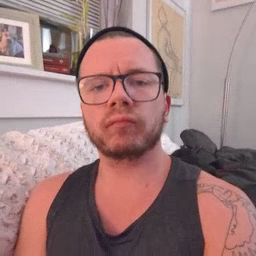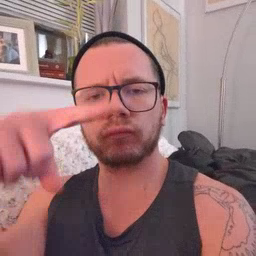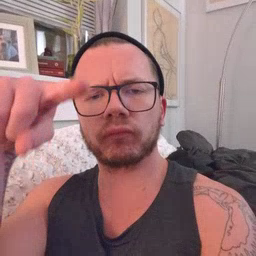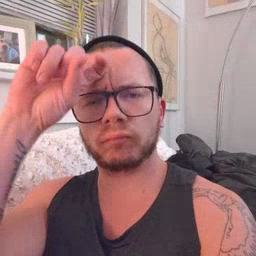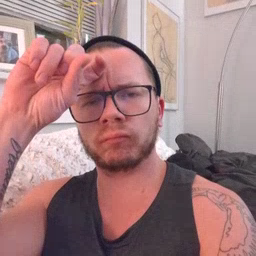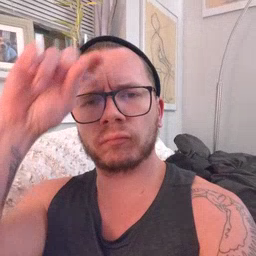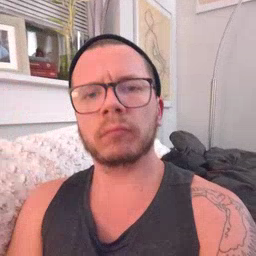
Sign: puzzle